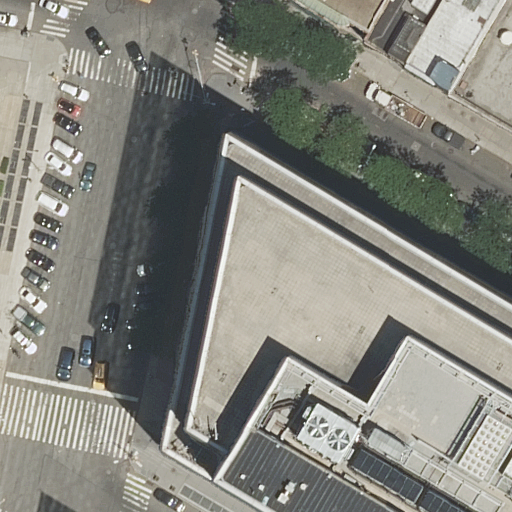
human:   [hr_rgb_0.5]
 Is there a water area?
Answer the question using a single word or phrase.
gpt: no

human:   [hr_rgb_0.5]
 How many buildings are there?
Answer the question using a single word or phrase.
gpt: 5

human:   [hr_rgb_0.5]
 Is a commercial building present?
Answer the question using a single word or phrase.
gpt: no

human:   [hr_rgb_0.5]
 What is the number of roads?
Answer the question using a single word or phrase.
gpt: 5

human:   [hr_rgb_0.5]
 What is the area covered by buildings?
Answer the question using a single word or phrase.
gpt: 1315m2

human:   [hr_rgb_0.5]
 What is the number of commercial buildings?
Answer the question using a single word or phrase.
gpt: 0

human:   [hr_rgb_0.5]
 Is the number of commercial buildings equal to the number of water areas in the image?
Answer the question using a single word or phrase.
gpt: yes

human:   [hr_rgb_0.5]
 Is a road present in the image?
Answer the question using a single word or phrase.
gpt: yes

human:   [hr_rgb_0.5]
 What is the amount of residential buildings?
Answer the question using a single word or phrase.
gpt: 5

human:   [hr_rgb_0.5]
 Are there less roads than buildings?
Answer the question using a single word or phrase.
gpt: no

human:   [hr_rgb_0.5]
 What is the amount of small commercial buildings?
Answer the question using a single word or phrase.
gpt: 0

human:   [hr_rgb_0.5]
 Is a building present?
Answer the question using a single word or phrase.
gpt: yes

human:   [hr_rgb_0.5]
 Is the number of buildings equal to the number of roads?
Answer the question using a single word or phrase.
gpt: yes

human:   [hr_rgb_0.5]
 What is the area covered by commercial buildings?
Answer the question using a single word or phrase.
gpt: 0m2

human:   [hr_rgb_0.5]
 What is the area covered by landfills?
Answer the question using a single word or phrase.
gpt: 0m2

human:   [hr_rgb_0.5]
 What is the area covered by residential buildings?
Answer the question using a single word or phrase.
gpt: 1315m2

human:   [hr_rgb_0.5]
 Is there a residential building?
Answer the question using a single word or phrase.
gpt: yes

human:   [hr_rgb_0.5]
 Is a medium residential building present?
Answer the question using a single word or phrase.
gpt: yes

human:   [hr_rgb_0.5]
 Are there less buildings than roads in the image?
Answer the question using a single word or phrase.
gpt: no

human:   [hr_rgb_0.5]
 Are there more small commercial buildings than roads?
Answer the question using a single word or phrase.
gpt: no

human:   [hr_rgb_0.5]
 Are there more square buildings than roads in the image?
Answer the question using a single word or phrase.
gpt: no

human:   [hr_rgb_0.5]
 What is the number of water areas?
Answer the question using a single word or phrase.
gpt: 0

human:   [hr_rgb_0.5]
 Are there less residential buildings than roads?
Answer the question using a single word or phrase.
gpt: no

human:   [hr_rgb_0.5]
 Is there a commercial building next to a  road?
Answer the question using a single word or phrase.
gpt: no

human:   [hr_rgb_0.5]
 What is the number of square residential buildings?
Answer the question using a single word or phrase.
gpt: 0

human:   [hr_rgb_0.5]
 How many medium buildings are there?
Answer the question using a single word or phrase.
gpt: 3

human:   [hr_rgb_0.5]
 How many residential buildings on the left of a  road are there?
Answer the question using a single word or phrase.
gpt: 0

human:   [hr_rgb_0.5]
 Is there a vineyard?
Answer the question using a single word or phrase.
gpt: no

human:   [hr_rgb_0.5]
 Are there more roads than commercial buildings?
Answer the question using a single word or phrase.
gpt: yes

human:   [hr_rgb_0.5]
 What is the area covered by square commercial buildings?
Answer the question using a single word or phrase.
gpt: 0m2

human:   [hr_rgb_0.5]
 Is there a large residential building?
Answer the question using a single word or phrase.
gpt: yes

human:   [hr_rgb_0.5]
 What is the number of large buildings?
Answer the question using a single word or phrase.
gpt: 1

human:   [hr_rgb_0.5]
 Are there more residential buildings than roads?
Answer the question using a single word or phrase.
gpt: no

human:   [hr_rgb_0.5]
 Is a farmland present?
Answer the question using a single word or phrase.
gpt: no

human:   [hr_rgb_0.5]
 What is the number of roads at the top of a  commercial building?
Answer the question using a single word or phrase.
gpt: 0

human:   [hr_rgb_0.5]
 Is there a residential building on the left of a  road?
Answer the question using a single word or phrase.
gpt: no

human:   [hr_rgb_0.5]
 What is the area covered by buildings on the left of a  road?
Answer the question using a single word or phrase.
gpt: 0m2

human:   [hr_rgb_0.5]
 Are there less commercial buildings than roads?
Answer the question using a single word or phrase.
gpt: yes

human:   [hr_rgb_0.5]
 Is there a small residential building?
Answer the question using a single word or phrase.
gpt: yes

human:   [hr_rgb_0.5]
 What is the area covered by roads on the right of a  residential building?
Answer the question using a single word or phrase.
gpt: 0m2

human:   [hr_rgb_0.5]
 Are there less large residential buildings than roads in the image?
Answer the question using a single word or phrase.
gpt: yes

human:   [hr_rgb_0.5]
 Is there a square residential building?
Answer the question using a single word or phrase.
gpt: no

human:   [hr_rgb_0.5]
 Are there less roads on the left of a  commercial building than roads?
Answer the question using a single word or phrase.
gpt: yes

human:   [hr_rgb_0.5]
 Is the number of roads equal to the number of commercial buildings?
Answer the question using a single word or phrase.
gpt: no

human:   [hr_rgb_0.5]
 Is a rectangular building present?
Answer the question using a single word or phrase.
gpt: yes

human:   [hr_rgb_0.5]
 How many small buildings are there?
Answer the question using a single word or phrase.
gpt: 1

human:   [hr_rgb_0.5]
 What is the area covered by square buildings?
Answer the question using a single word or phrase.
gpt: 0m2

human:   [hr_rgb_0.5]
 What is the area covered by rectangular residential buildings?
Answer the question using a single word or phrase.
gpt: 1069m2

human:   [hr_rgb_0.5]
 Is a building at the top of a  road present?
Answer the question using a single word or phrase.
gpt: yes

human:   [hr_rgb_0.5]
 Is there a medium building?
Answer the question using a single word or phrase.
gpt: yes

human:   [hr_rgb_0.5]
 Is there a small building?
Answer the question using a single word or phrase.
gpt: yes

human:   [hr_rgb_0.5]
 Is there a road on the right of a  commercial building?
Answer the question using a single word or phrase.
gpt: no

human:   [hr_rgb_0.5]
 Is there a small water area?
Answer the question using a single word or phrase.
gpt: no

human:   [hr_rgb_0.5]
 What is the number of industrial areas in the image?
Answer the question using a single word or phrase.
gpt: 0

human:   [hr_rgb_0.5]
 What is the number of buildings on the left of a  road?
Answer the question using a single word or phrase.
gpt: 0

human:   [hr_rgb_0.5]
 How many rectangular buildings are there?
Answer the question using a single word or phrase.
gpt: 4

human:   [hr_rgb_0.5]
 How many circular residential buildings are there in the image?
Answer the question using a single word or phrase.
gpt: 0

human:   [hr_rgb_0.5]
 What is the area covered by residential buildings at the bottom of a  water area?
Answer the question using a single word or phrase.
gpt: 0m2

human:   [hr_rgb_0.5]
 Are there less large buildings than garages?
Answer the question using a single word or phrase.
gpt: no

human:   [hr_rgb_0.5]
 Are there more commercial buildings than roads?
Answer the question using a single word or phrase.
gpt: no

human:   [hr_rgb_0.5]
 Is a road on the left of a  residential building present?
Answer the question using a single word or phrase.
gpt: yes

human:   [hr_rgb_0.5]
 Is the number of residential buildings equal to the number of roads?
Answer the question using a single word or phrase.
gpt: yes

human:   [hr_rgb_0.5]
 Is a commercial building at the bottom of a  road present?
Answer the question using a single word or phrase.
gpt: no

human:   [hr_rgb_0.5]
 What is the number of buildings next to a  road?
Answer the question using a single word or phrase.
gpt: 5